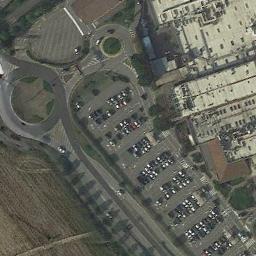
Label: roundabout